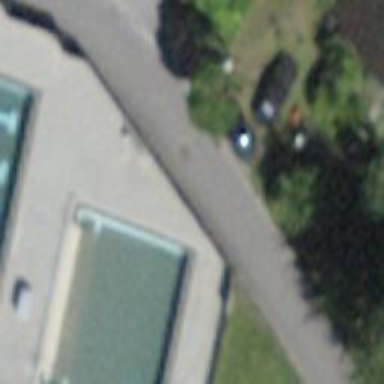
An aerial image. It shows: Swimming pool located in leisure land.